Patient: sex M, age 80
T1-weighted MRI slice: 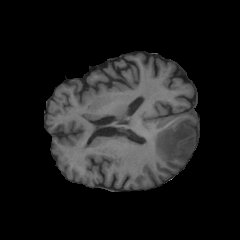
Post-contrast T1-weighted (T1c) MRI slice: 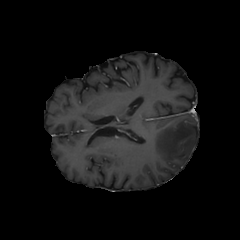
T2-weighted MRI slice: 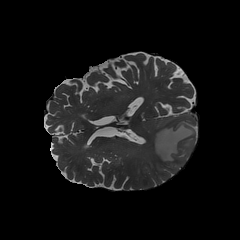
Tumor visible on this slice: yes
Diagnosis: Glioblastoma, IDH-wildtype
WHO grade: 4